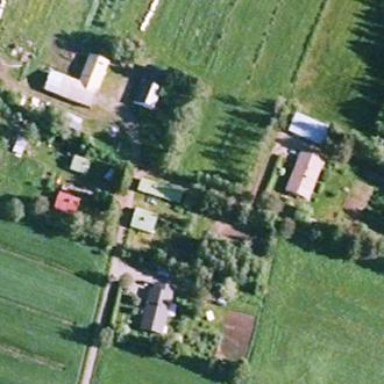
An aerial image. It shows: Farmyard area.